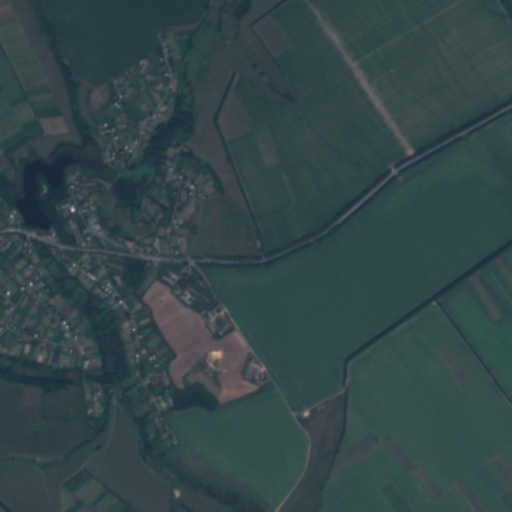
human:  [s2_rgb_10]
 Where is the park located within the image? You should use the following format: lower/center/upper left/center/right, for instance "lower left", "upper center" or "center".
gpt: The park is located in the center left of the image.
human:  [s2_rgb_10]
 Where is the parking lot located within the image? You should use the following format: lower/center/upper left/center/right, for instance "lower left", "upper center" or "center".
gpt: The parking lot is located in the center left of the image.
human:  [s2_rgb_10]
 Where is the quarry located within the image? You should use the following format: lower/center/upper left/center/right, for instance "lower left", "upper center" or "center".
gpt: The quarry is located in the lower center of the image.
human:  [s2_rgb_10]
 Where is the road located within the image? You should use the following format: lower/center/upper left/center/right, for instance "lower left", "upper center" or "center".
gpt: There is no road in the image.